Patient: sex M, age 61
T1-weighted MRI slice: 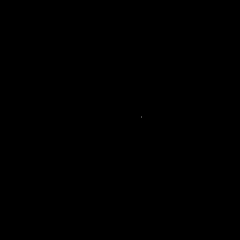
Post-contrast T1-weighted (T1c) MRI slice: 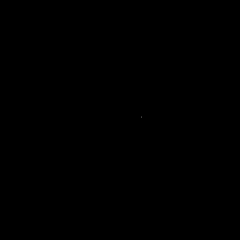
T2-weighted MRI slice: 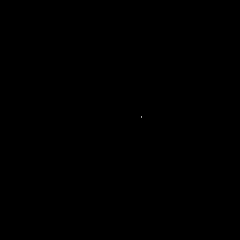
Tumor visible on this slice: no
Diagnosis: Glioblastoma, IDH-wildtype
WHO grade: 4